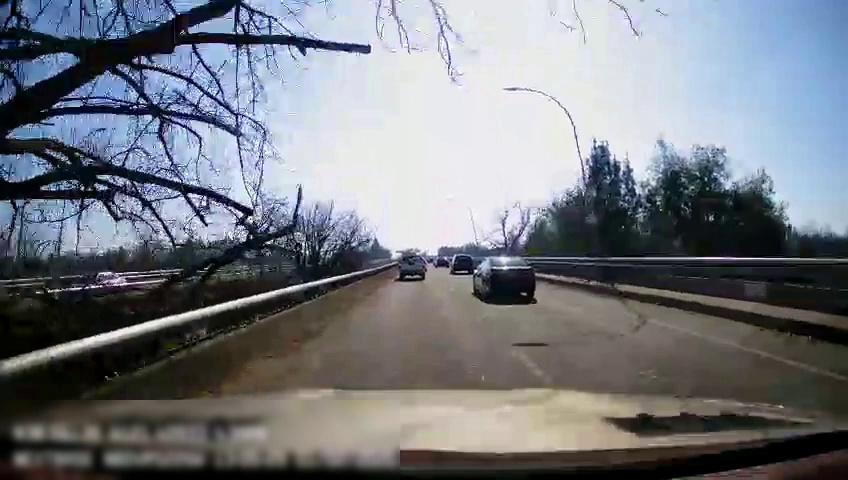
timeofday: Day
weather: Sunny
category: Drivable Space
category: Vehicles | Car
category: Vehicles | Truck
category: Vehicles | Car
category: Vehicles | SUV
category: Vehicles | Car
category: Lanes | Current Lane
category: Lanes | Alternate Lane